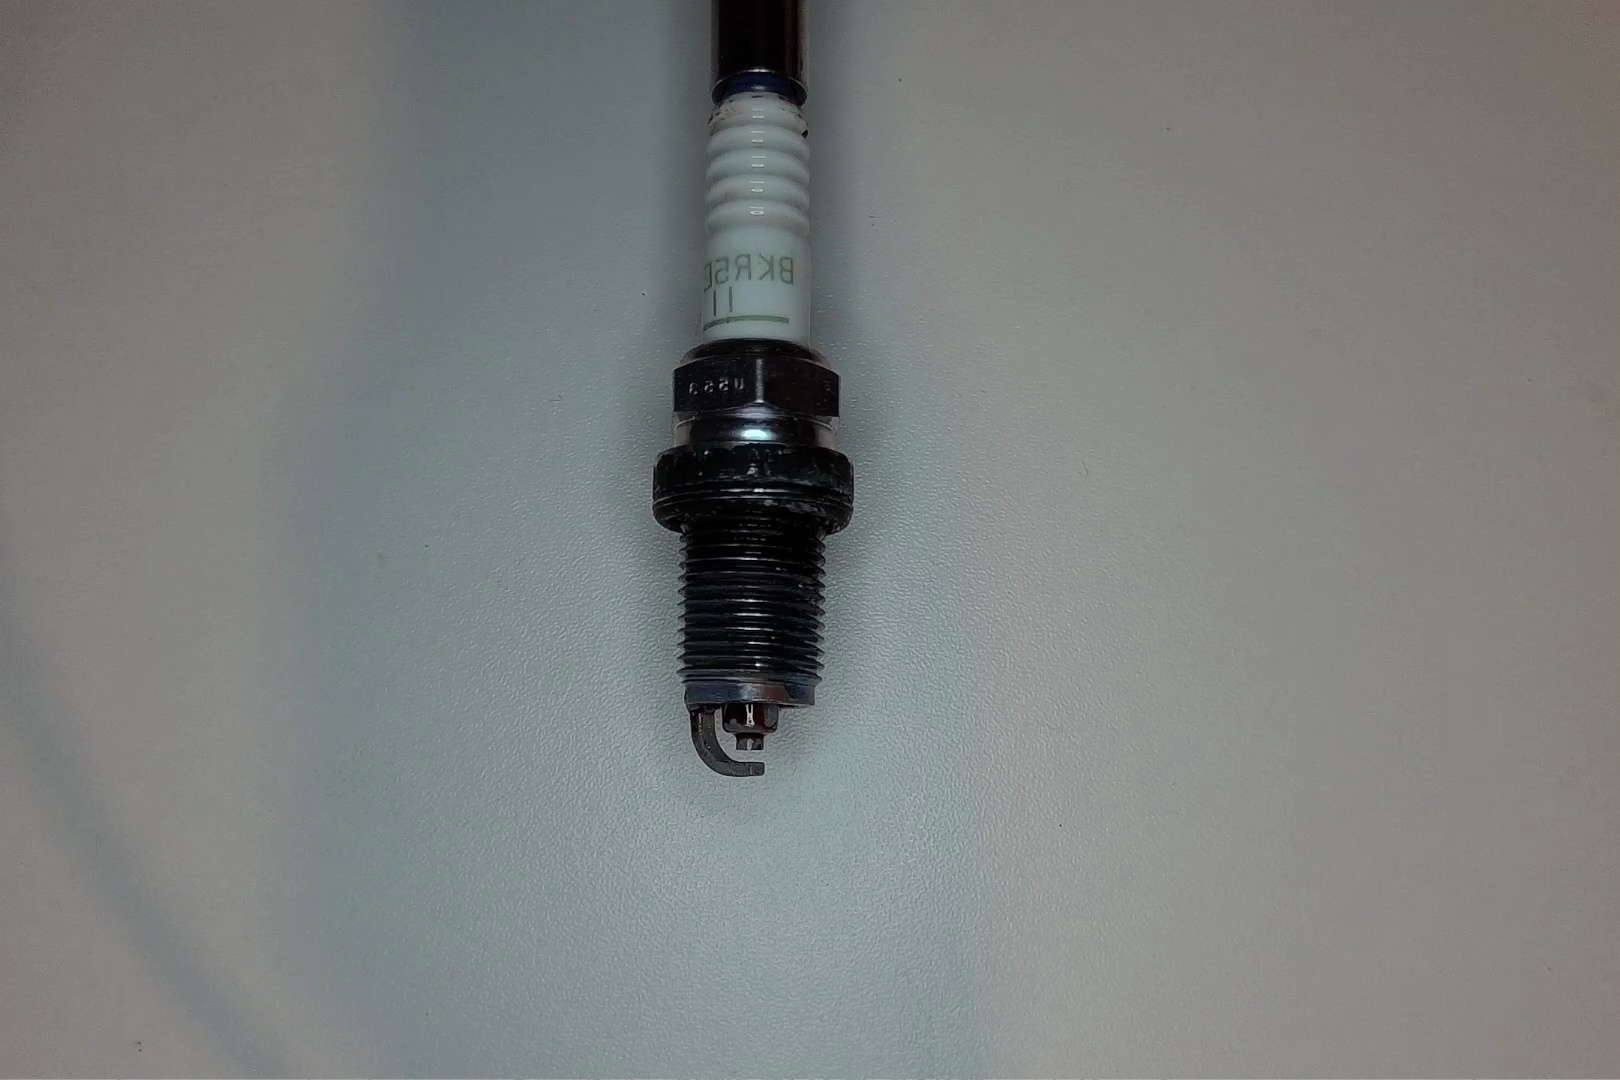
Label: anomaly